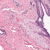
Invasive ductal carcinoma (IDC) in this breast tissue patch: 0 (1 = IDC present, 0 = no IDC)